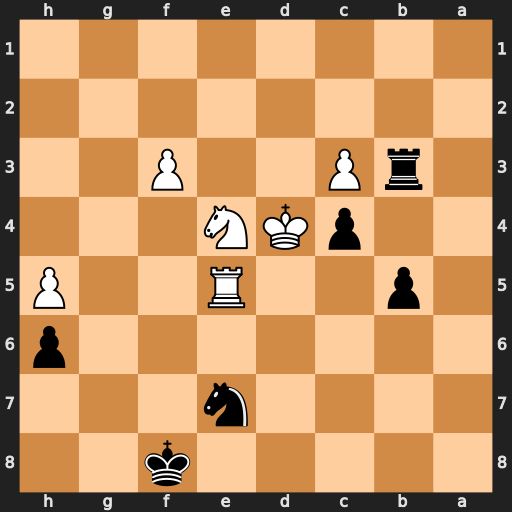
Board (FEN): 5k2/4n3/7p/1p2R2P/2pKN3/1rP2P2/8/8
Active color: b
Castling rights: -
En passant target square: -
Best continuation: Nc6+ Kd5 Nxe5